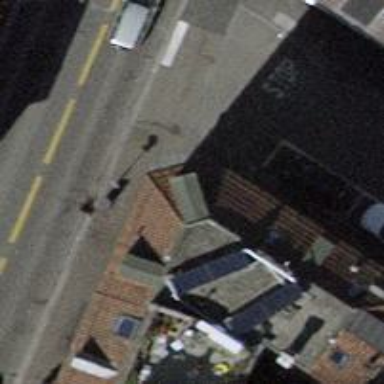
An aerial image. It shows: Bar.